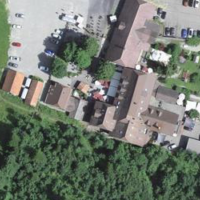
EUNIS habitat code: 43
Species observed at this site:
Petasites hybridus
Petasites albus
Equisetum sylvaticum
Filipendula ulmaria